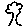
Label: tree